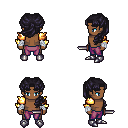
a pixel art fantasy rpg character, male body template, human, dark skin, gold arm armor, magenta pants, raven princess hairstyle, white cloth bandages, metal boots, dagger, four views (front, back, left, right), 2x2 character sprite sheet, small pixel art, hard edges, no anti-aliasing